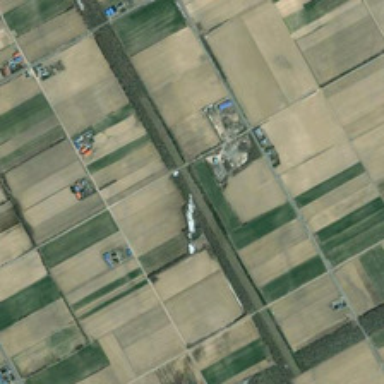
Many pieces of farmlands and several buildings are together .